Field crop: maize
Growth stage: 2
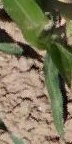
Species: maize